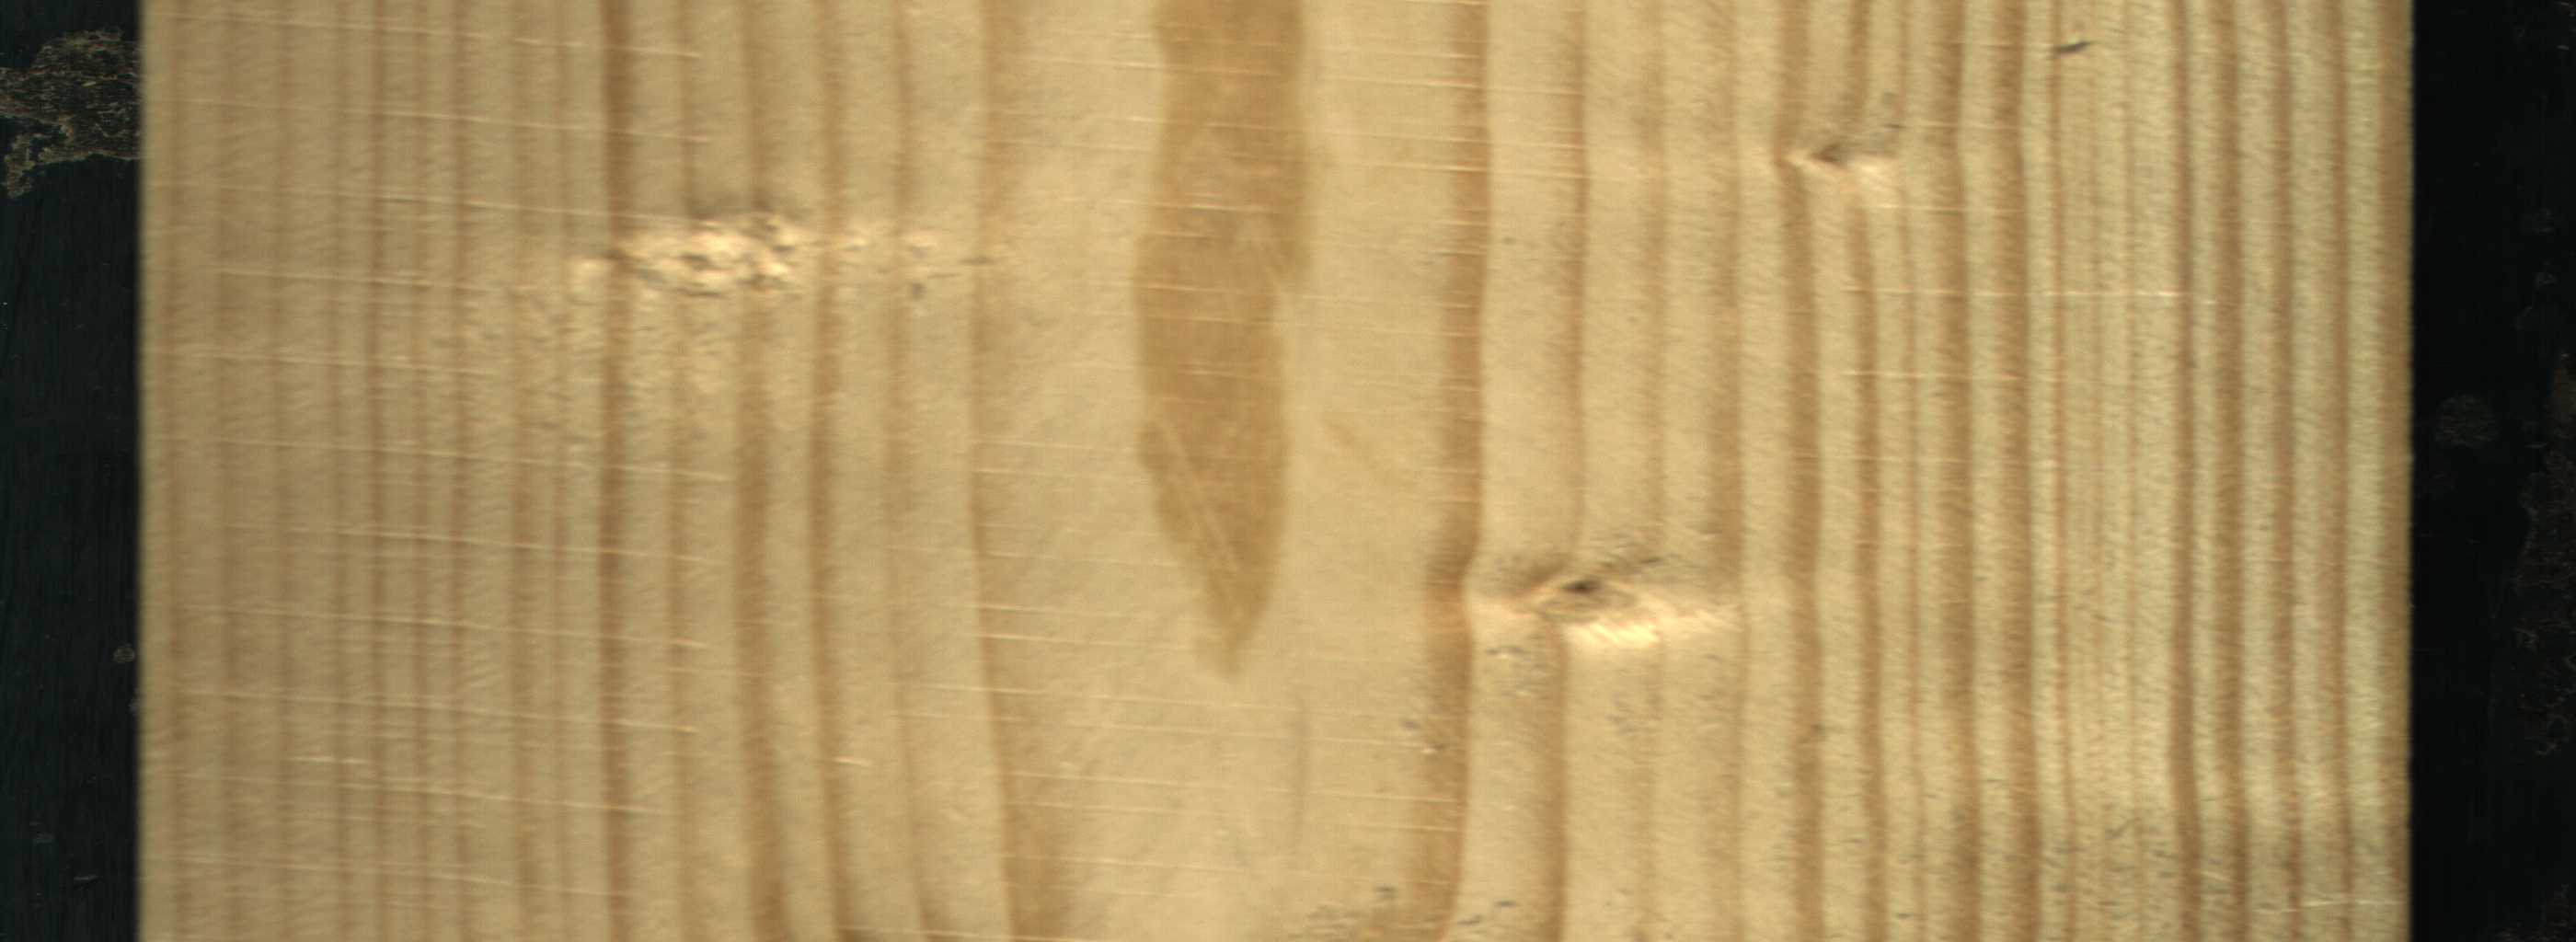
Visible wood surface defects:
Live_Knot